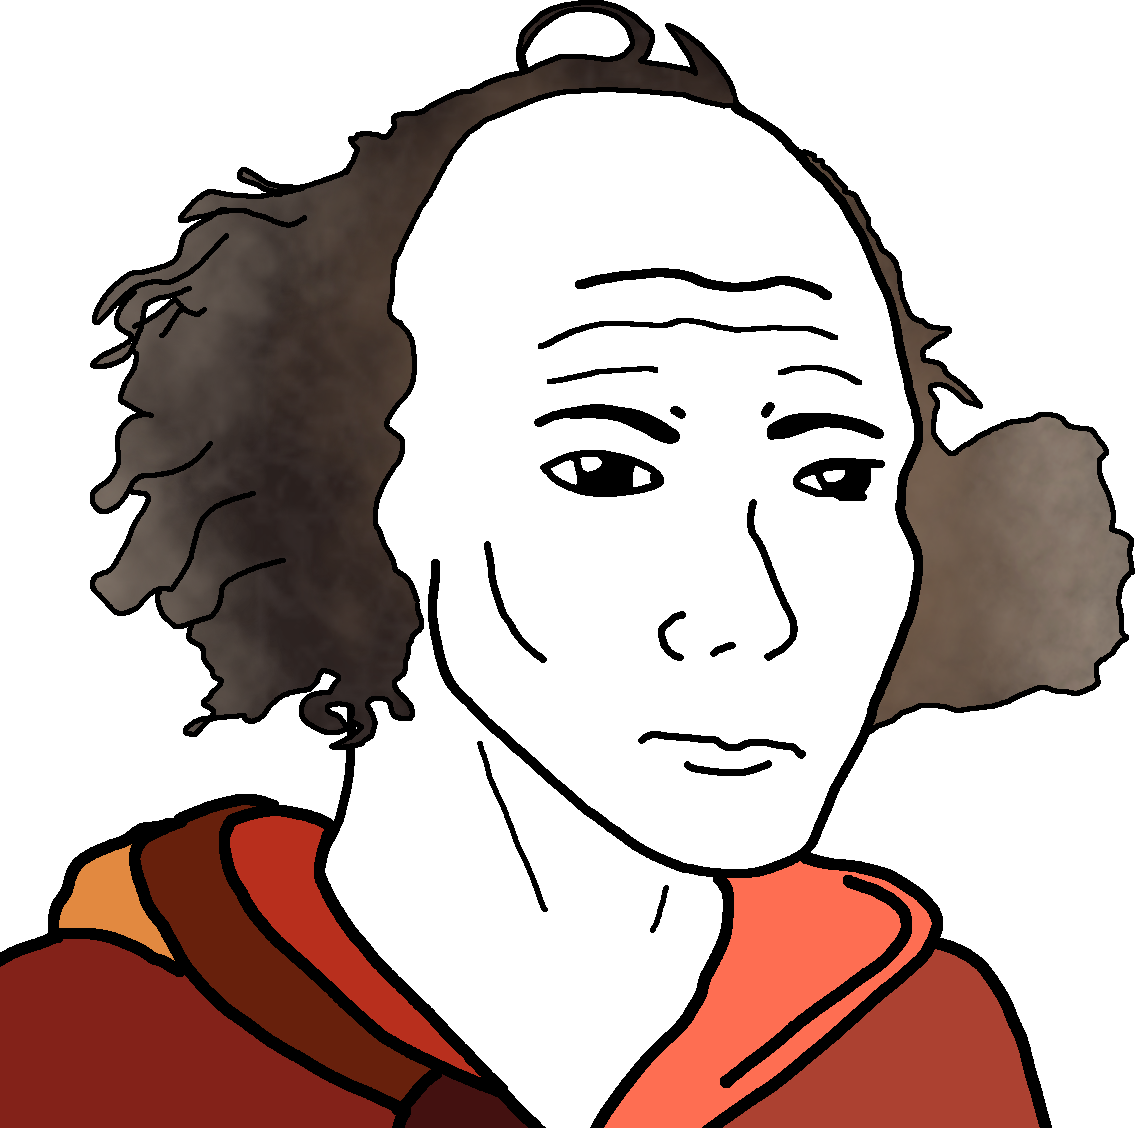
Label: 5_Handsome_Wojak